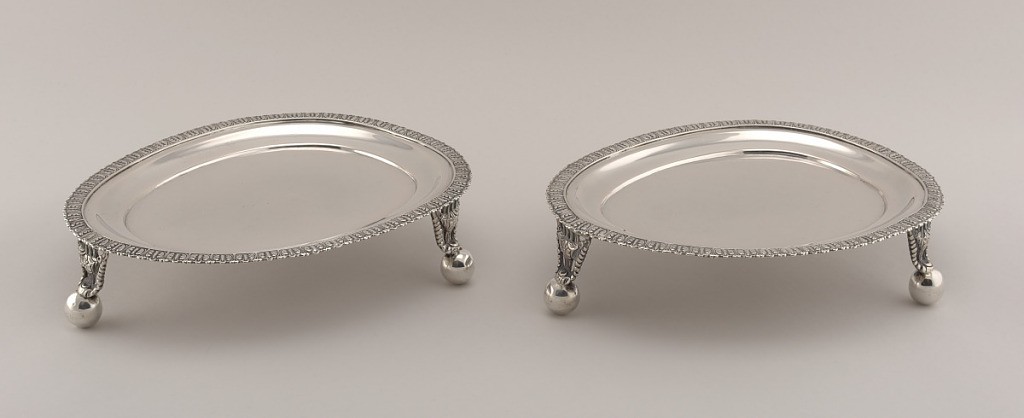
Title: A Pair of Salvers
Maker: Baldwin Gardiner, American, 1791 – 1869
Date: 1810–20
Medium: silver
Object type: salver
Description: Oval shape on three pierced legs and ball feet; cast ornamental border in leaf design.